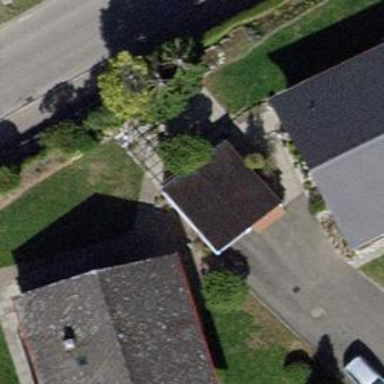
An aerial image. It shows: Group of garages.